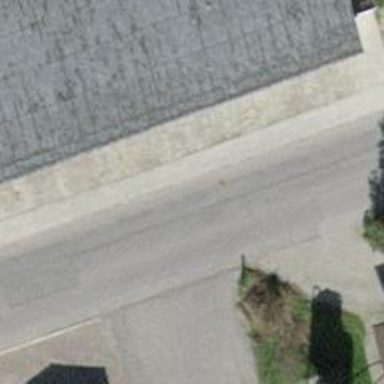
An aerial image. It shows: Driveway leading to service road.